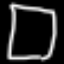
Label: square